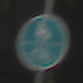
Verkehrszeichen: GemeinsamerGehUndRadweg
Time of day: MorningAfternoon
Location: Outdoor (Urban)
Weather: PartlyCloudy
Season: NotSpecified
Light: Natural